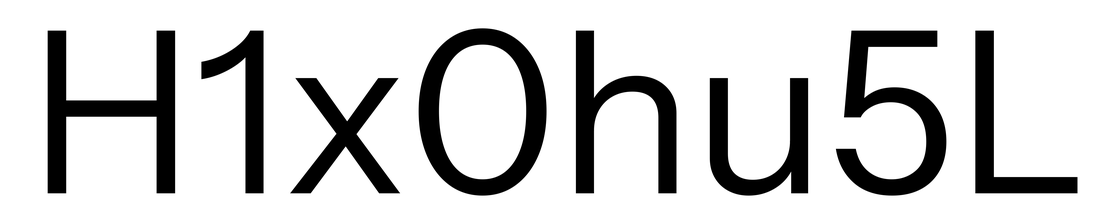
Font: InstrumentSans_Regular